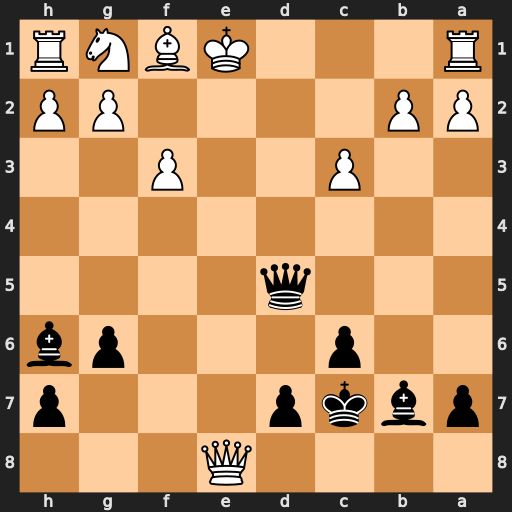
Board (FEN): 4Q3/pbkp3p/2p3pb/3q4/8/2P2P2/PP4PP/R3KBNR
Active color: b
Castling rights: KQ
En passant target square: -
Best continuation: Qd2#